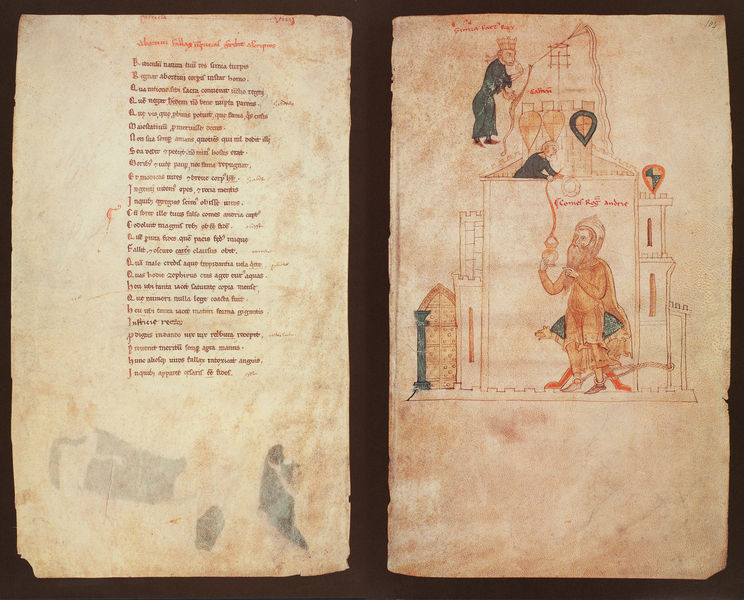
Titel: Liber ad honorem Augusti sive de rebus Siculis/ Buch zu Ehren des Kaisers Augustus oder über die Angelegenheiten Siziliens
Künstler: Pietro da Eboli
Institution: Bern, Burgbibliothek
Schlagwörter: mann, menschen, männer, skizze, säule, tür, zeichnung, dach, gebäude, haus, rot, malerei, kirche, krone, schrift, papier, sitz, bogen, vergilbt, bischof, könig, thron, deutsch, tor, zinnen, schild, buch, burg, seil, festung, druck, text, ritter, buchdruck, flecken, wappen, arabisch, hilfe, mittelalter, gedicht, buchseiten, handschrift, legende, wissenschaft, zeichnungen, latein, buchmalerei, riese, manuskript, 1200, komplize, raabisch